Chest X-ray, PA view. Patient: 41 years old, sex F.
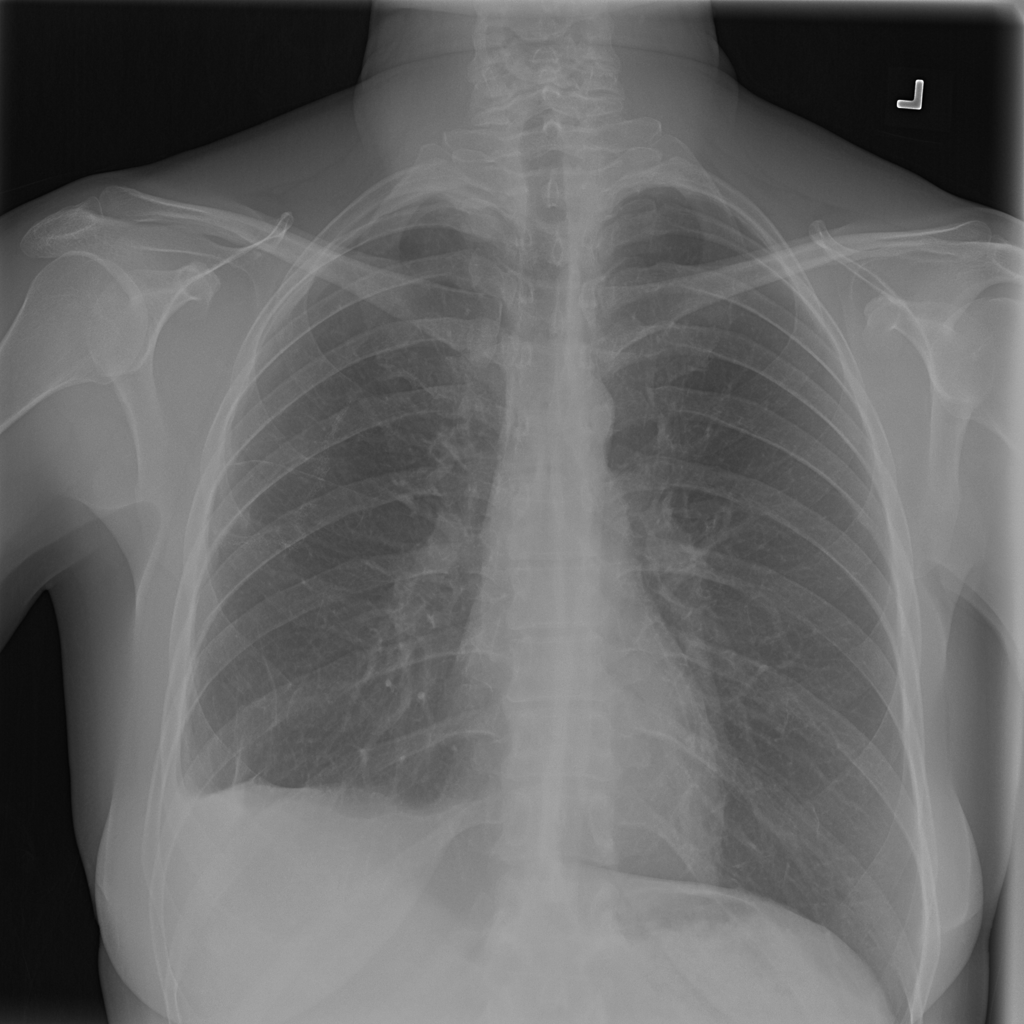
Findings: Atelectasis